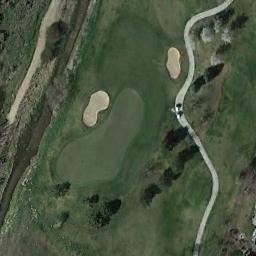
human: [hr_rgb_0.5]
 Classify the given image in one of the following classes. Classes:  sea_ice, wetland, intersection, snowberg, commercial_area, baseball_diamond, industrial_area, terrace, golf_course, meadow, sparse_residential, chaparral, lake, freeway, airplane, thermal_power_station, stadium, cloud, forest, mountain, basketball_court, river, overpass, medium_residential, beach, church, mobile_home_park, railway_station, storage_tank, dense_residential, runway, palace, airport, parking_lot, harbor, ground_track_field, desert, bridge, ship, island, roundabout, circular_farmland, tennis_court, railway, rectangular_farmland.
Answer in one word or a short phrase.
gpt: golf_course